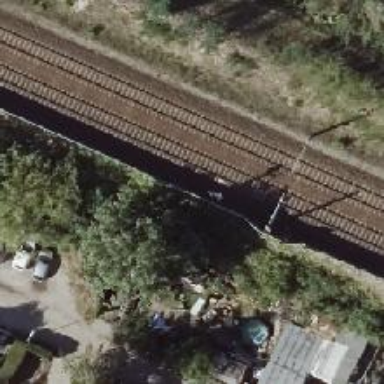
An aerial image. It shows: Railway signal.